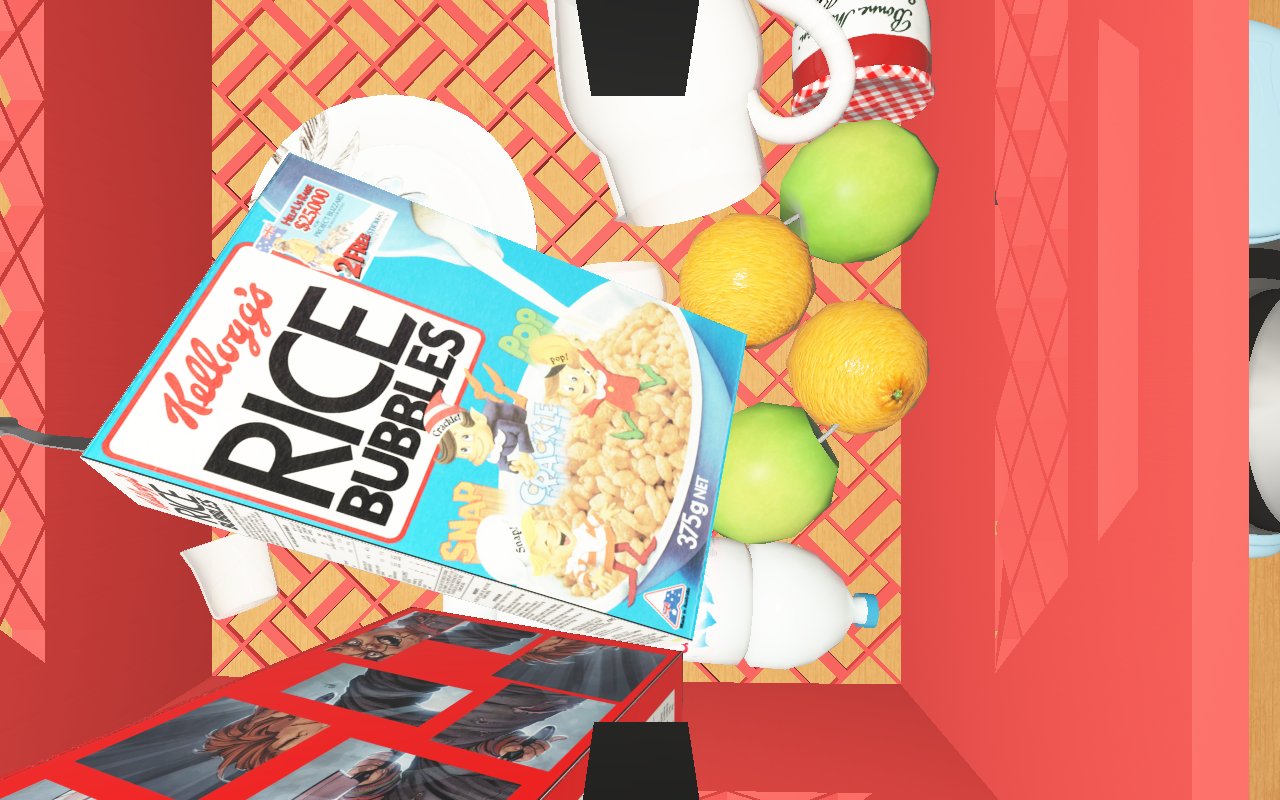
Objects in the scene:
carafe
apple
apple
orange
spoon
plate
cereal box
cereal box